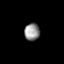
Tissue: lung
Cell type: Others
Senescence score: 0.1832
Nuclear area (px): 258
Mean DAPI intensity: 146.101